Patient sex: F
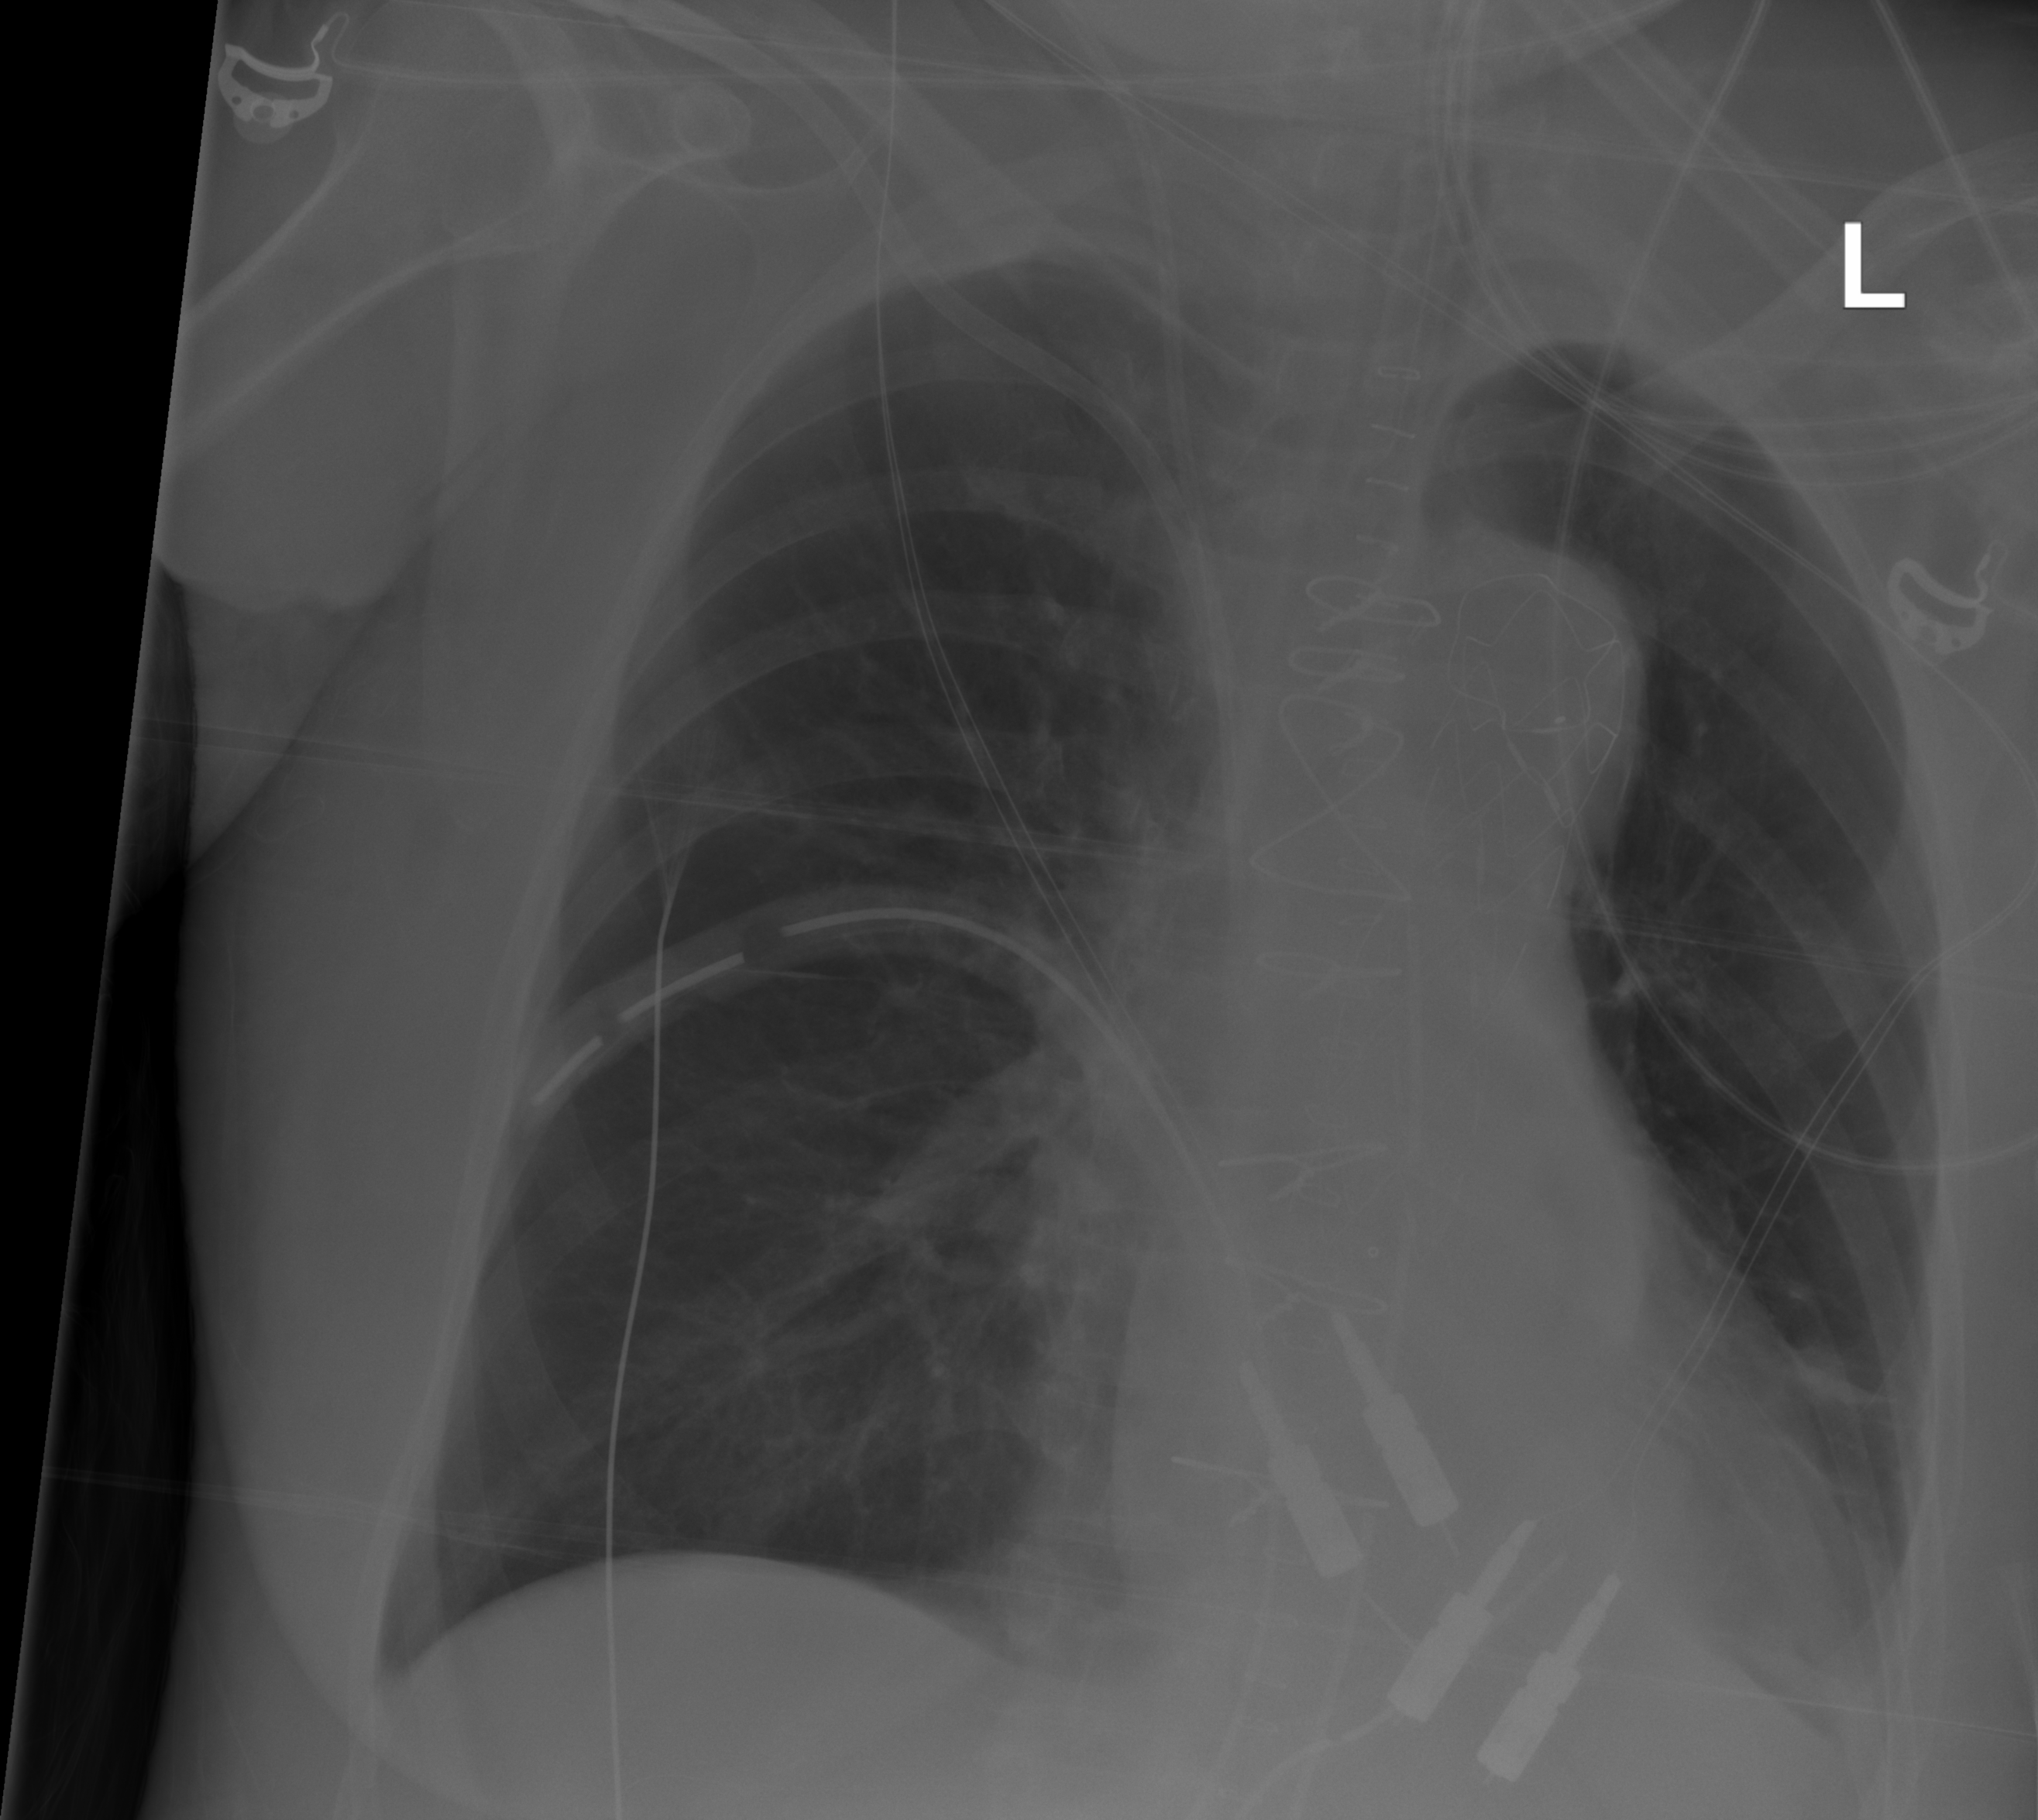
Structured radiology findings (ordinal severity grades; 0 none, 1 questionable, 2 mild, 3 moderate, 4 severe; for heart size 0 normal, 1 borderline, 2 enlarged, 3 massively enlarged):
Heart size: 0
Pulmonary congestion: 0
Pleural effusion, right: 0
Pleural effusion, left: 1
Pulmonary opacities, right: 0
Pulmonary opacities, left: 0
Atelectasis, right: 0
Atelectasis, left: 2